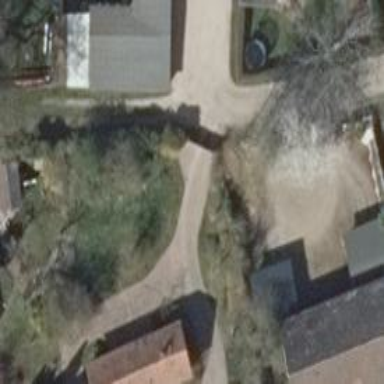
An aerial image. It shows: Driveway with pebblestone surface.